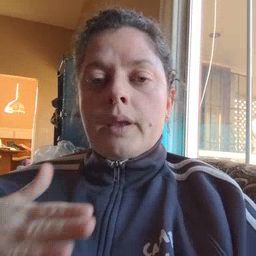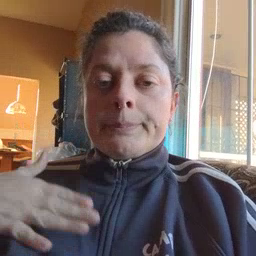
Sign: happy